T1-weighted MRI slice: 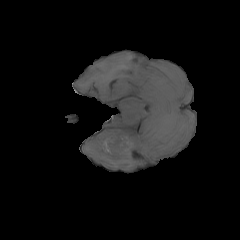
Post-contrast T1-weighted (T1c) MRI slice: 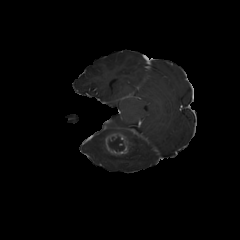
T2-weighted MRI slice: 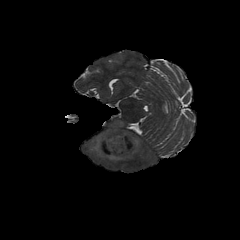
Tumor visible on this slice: yes